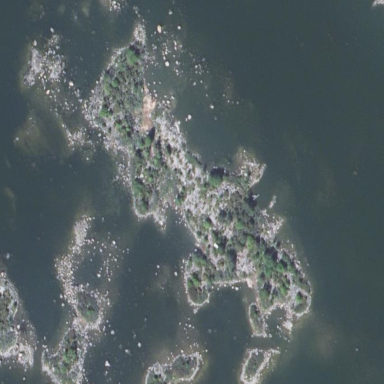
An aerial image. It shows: Islet located along the natural coastline.